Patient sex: M
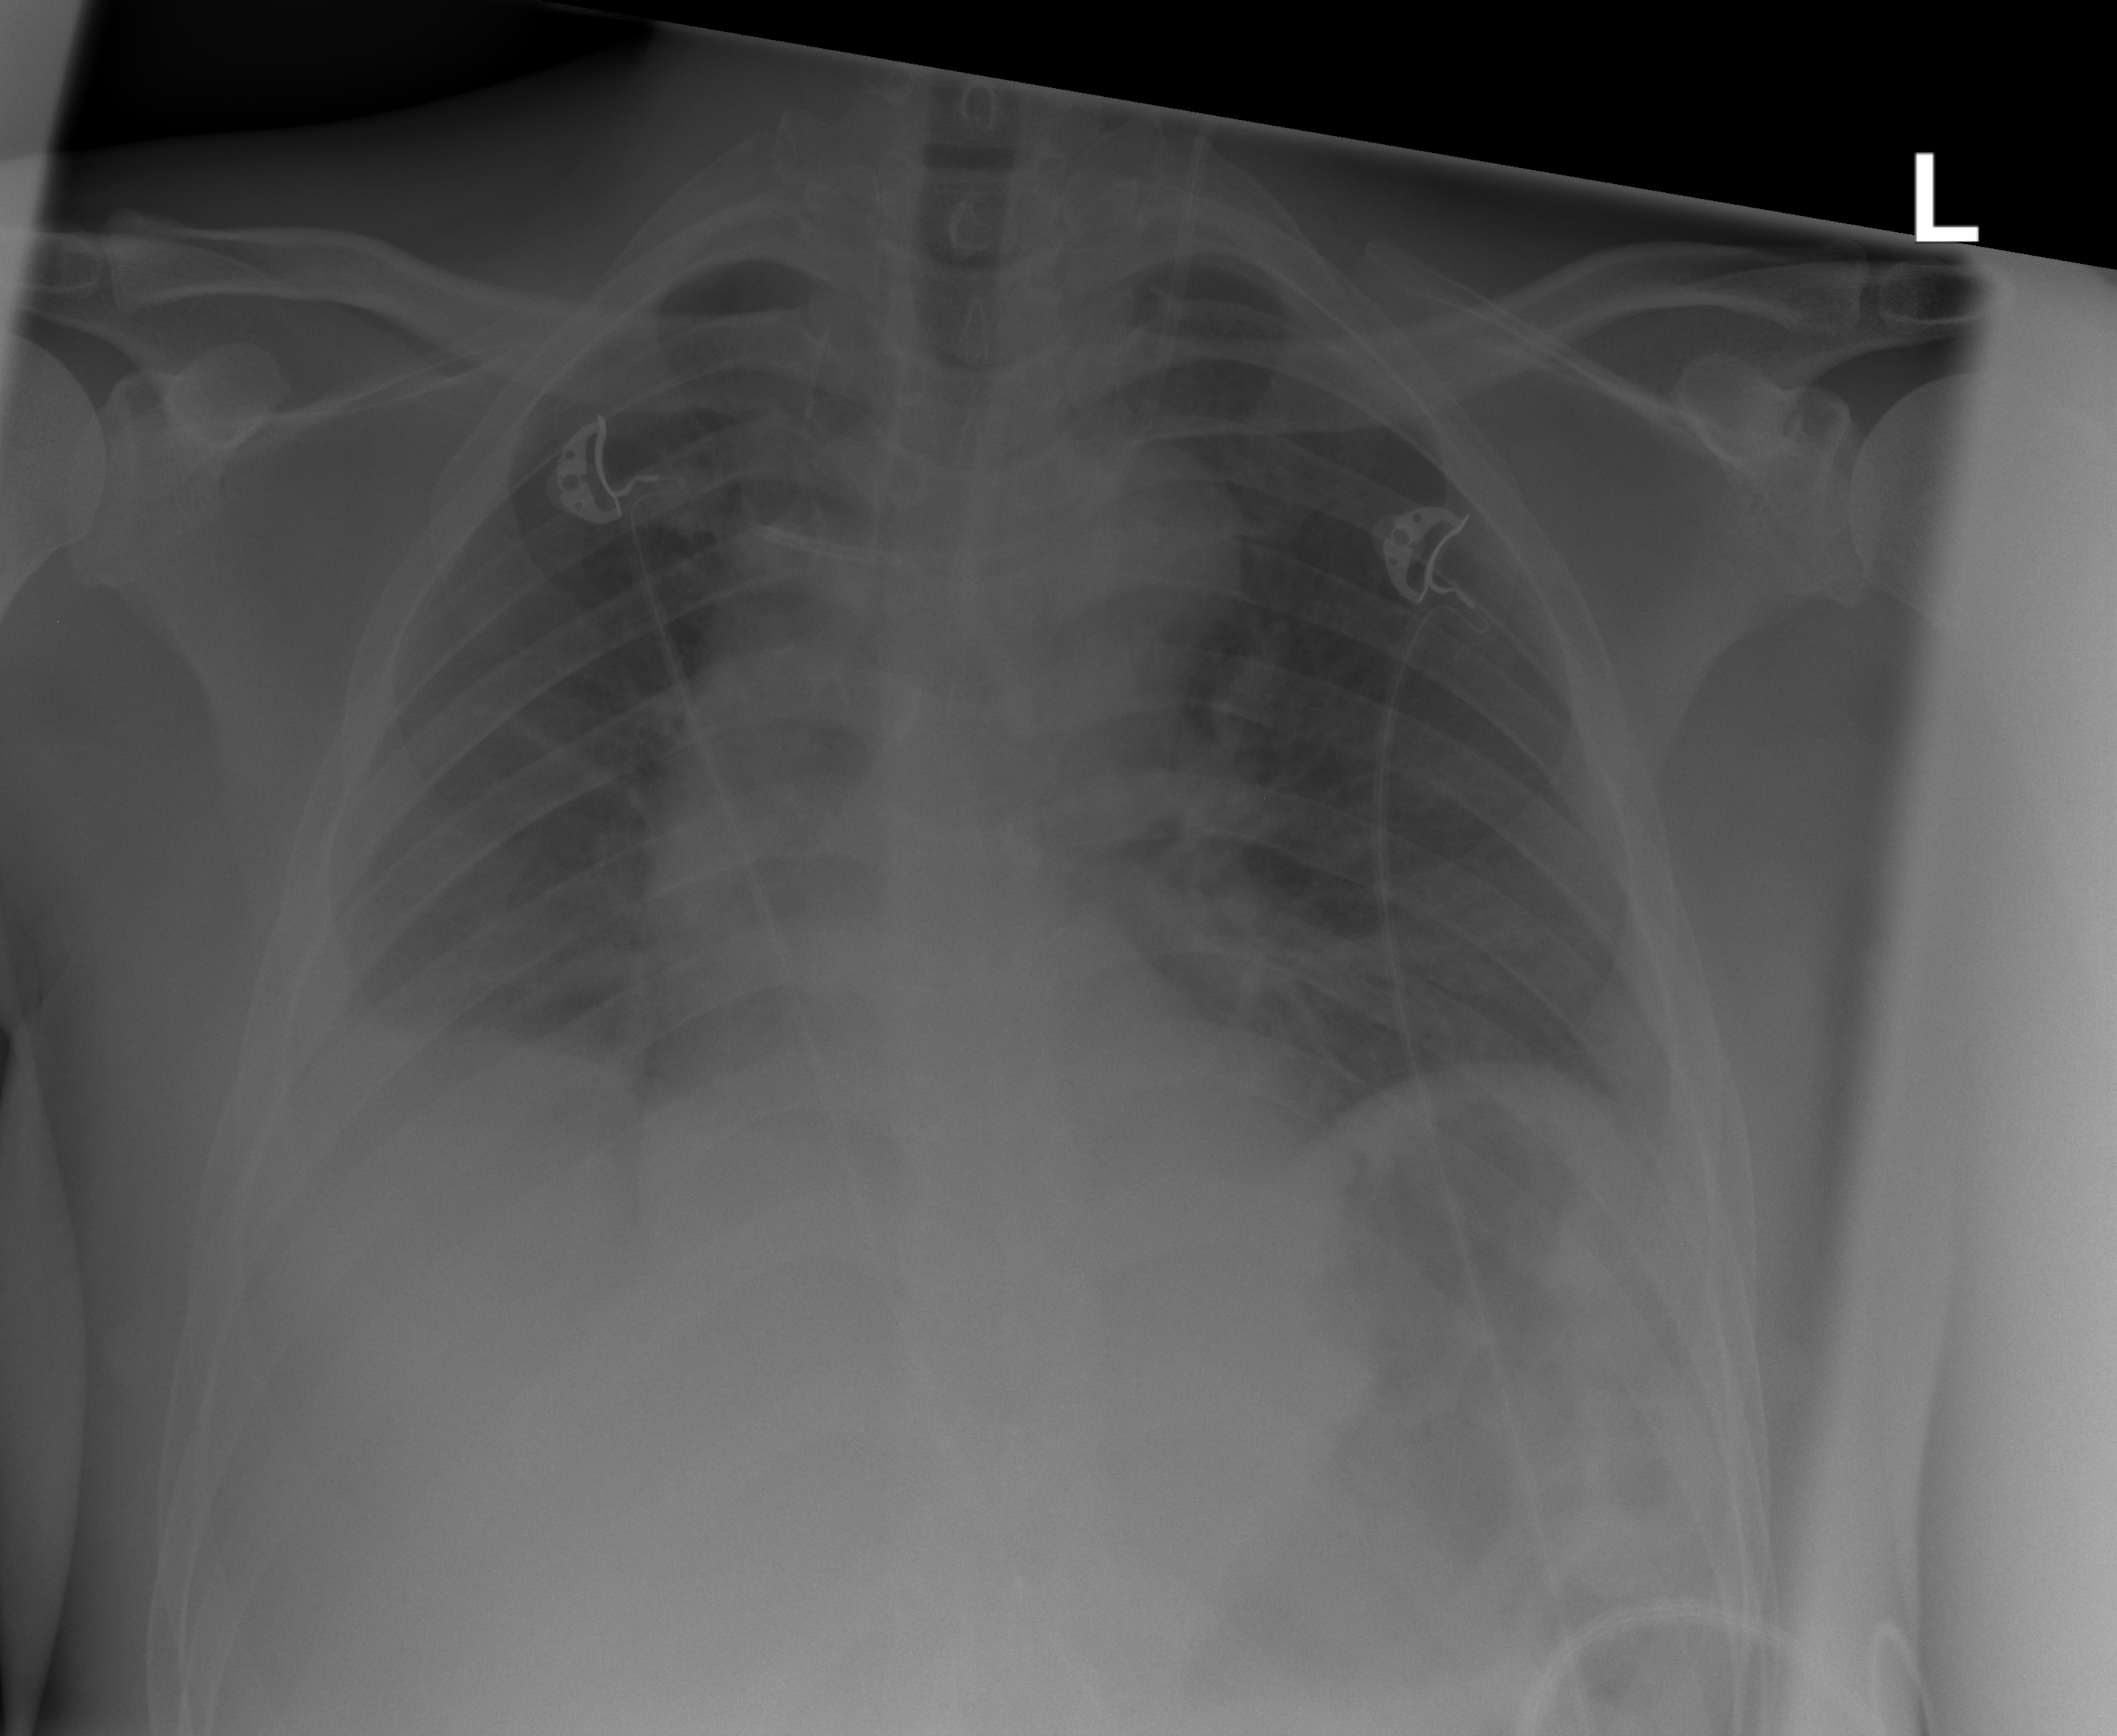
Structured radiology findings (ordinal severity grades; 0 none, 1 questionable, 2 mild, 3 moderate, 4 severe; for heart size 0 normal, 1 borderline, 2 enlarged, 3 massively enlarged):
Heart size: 0
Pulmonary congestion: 0
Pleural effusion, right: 1
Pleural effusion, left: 0
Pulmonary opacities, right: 1
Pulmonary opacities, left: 2
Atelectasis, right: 2
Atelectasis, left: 2